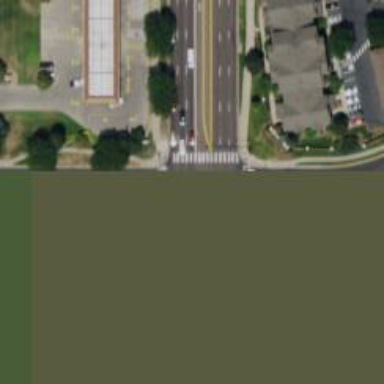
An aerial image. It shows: Primary highway with asphalt surface and separate sidewalk.